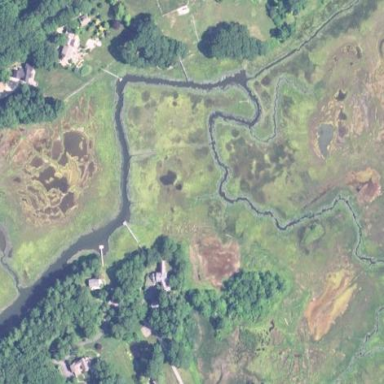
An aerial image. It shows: Tidal wetland characterized by saltmarsh vegetation.